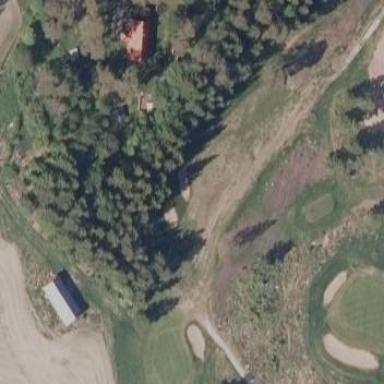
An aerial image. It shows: Scenic golf fairway.